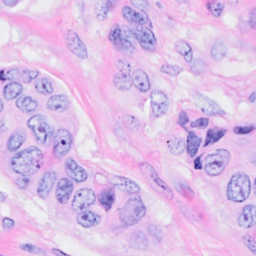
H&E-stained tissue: Breast